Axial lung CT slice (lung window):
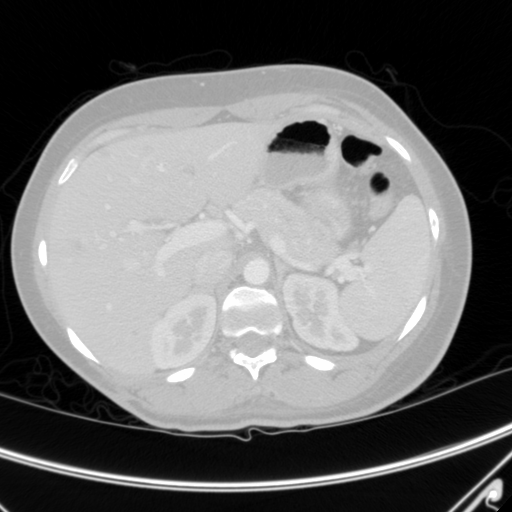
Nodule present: no